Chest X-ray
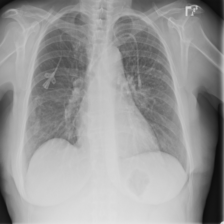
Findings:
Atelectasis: negative
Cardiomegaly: negative
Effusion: negative
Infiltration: negative
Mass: negative
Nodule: negative
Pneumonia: negative
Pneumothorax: negative
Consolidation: negative
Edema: negative
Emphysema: negative
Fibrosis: negative
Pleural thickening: negative
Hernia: negative